Question: I am trying to access the Column description properties using the INFORMATION_SCHEMA
I have created this Query in the past to get the column name but i can not figure out how to get description of the column
'''
SELECT COLUMN_NAME AS Output, ORDINAL_POSITION
FROM INFORMATION_SCHEMA.COLUMNS
WHERE (TABLE_NAME = @Tablename) AND (ORDINAL_POSITION = @Location)
'''

This is where the Description is on the field properties
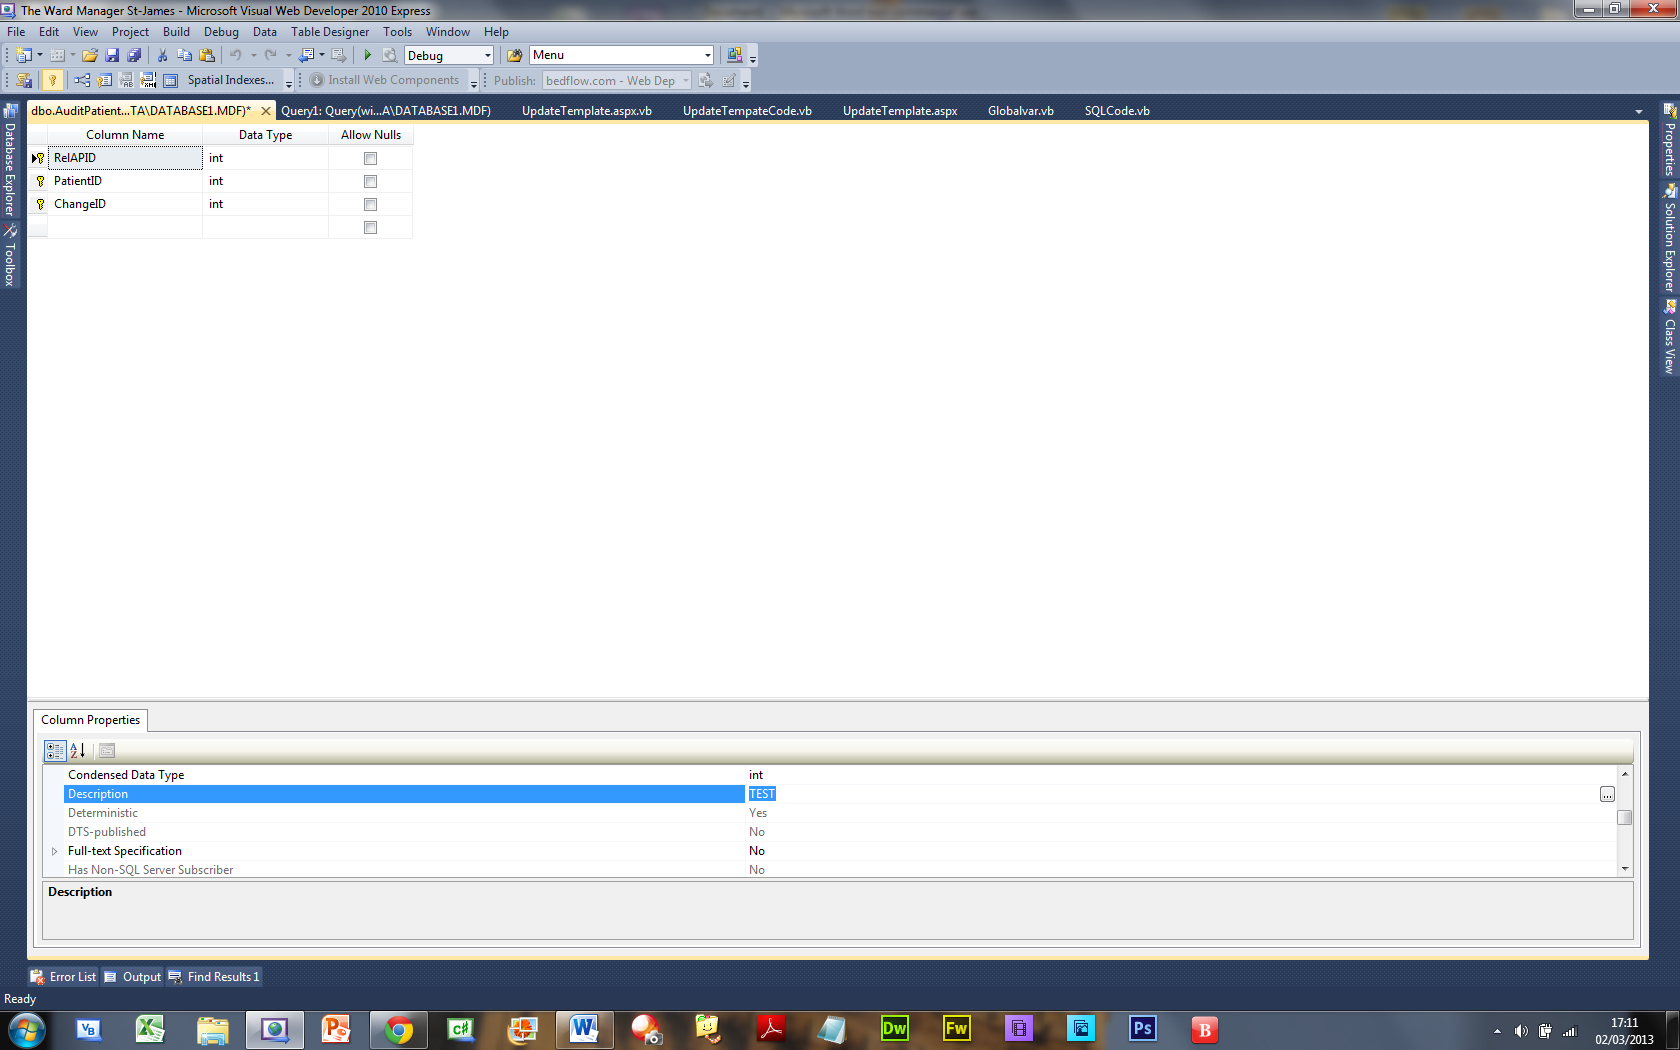
Answer: If by 'description' you mean 'Description' displayed in SQL Management Studio in design mode, here it is:
'''
select
st.name [Table],
sc.name [Column],
sep.value [Description]
from sys.tables st
inner join sys.columns sc on st.object_id = sc.object_id
left join sys.extended_properties sep on st.object_id = sep.major_id
and sc.column_id = sep.minor_id
and sep.name = 'MS_Description'
where st.name = @TableName
and sc.name = @ColumnName
'''